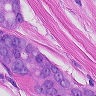
Metastatic tissue present: yes